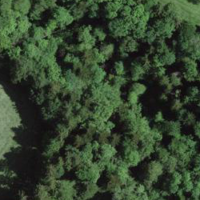
EUNIS habitat code: 41
Species observed at this site:
Geranium robertianum